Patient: sex M, age 57
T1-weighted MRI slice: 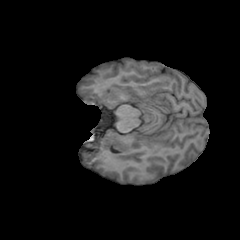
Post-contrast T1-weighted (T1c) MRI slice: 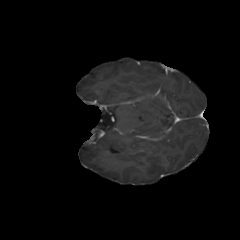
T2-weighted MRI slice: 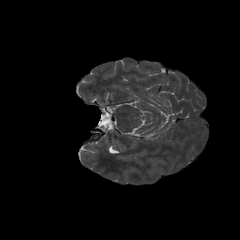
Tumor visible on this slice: no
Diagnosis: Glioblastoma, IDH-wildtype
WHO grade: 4